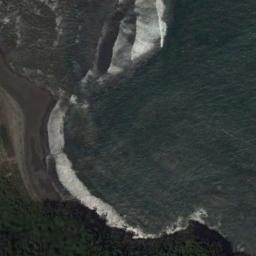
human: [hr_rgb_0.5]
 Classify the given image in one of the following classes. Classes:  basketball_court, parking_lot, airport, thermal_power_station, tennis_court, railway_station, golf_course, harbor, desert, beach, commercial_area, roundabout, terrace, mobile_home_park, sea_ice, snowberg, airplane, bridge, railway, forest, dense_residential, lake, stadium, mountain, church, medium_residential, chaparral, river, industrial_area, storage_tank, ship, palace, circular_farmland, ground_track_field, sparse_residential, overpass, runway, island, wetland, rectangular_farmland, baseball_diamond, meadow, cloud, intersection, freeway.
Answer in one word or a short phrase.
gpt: beach